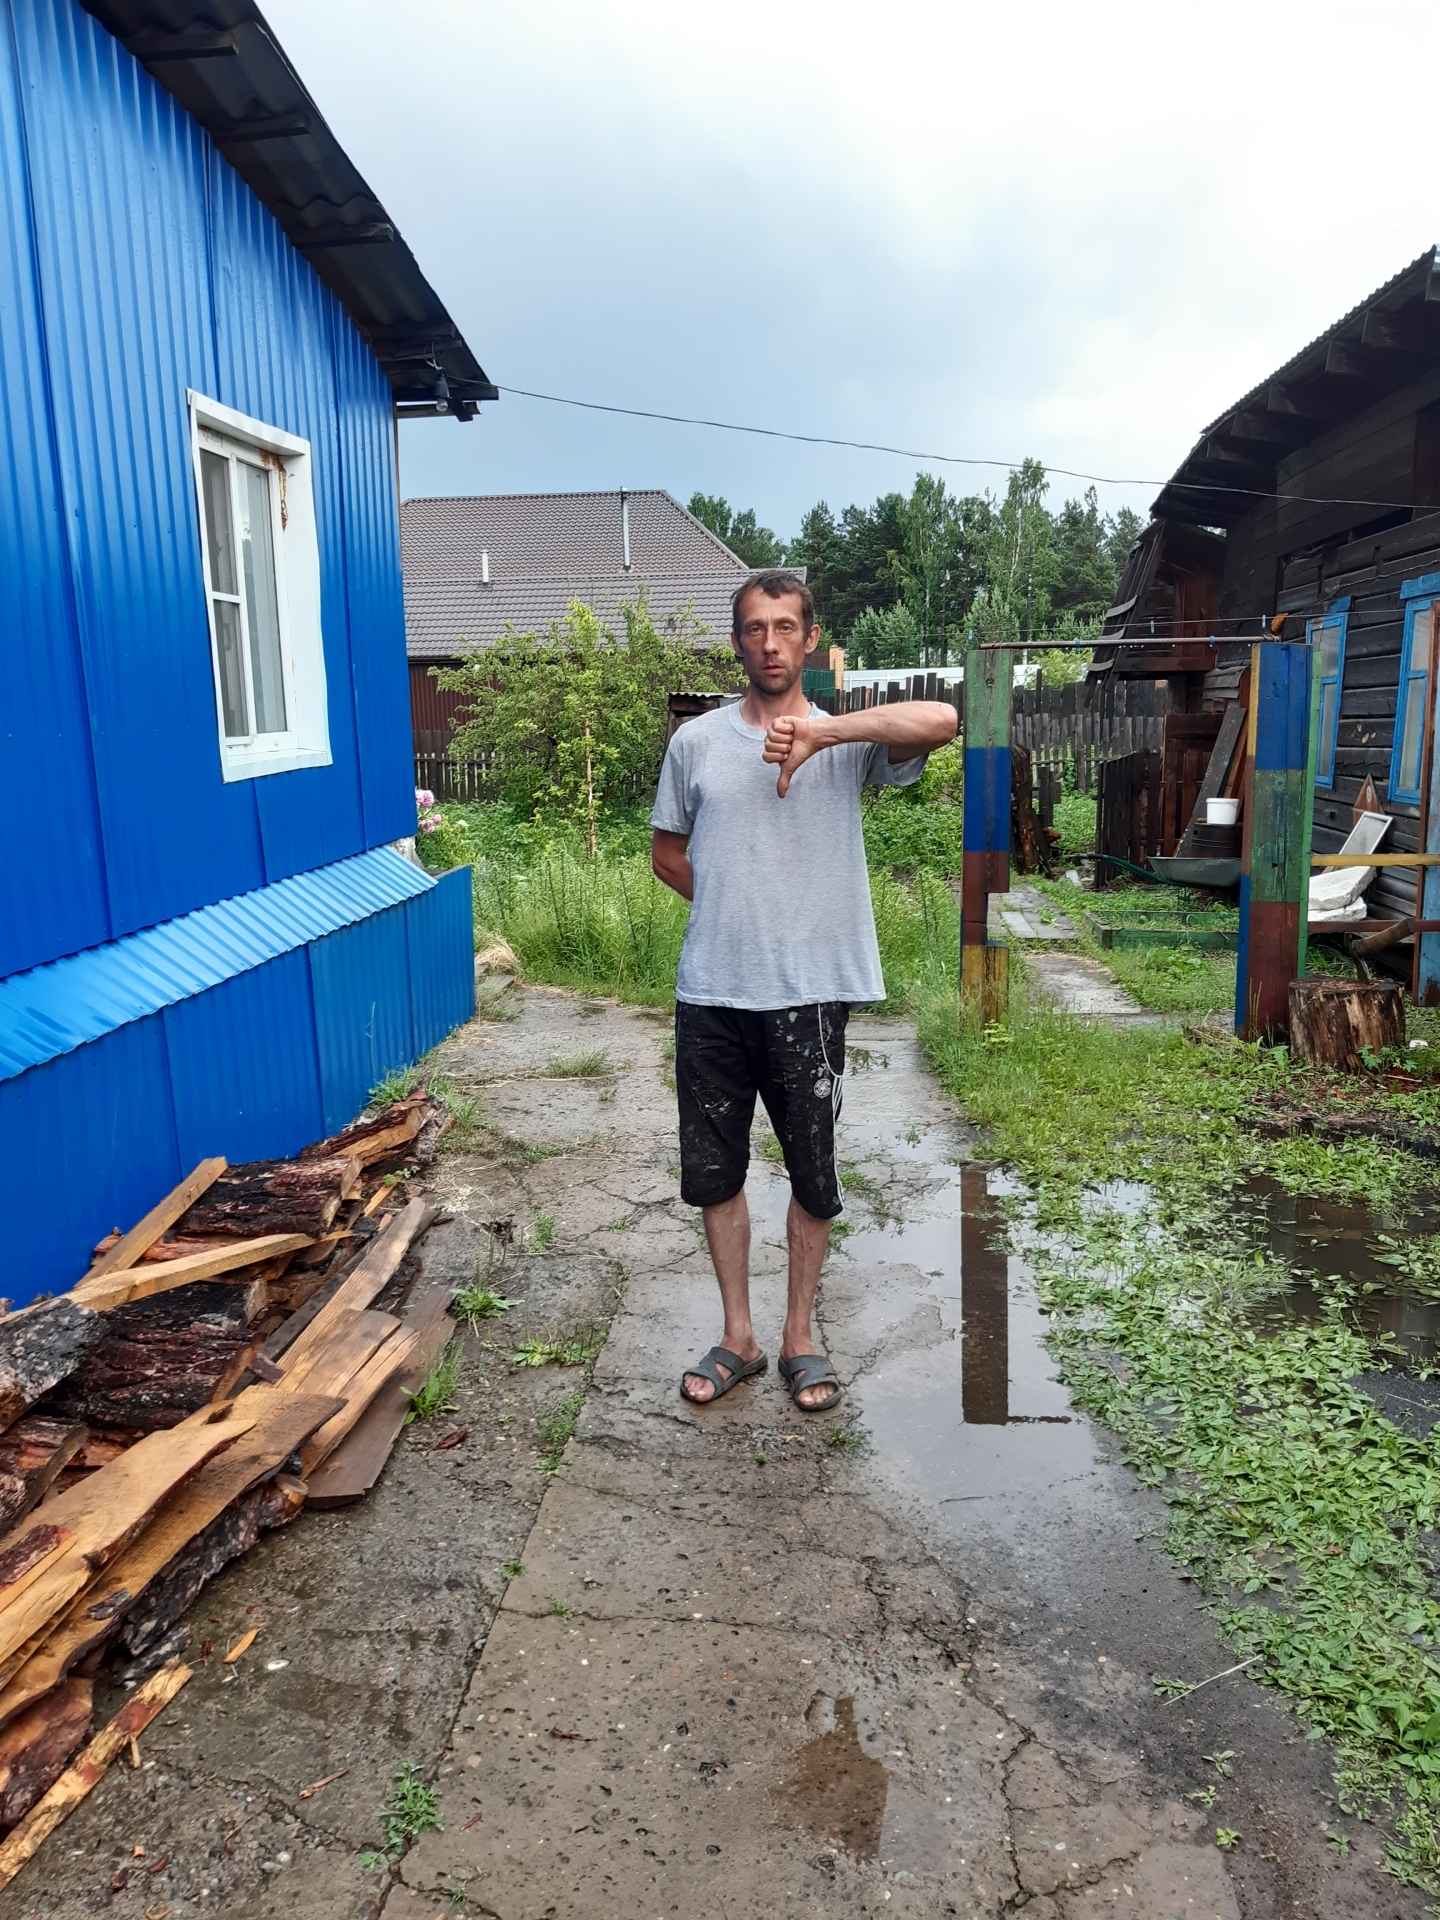
Label: clear